Question: I have developed a UI for android 2.3. The UI contains a list, and some icons on bottom of the screen.
I have used '@android:style/Theme.Holo.Light' in '<application/>' tag.
I have tested this app on 'Samsung galaxy nexus (android 2.3)' and 'galaxy nexus (android 4.0)'. It works very well.
But when I run this app on 'Motorola Razor XT910 (android 2.3)', if the list contains only few elements, i.e. it does not cover the entire screen area (i.e. screen area above the bottom icons), the empty part appears in grey color. I have also used the 'background' tag for layout set as 'white' color. The UI on Moto looks like this:

Please suggest me how to make this grey area as white background. I have tried alot but couldn't find the solution.
Thank you.
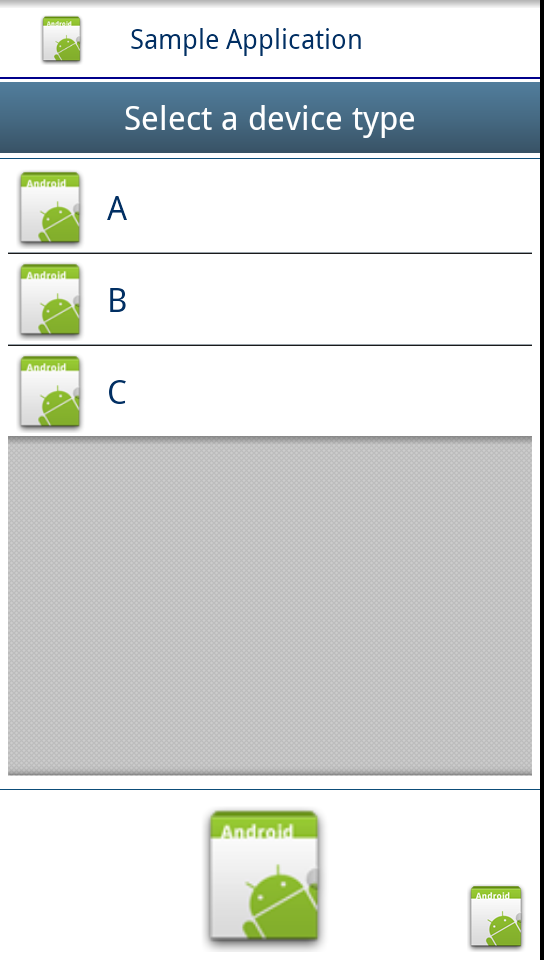
Answer: This problem occurs on motorola devices using android 2.3. The simplest fix is to set the listview height to wrap_content. More on the issue here.. <URL>